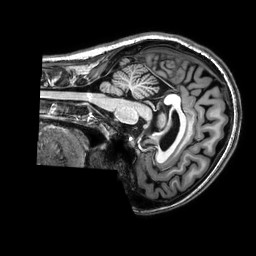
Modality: T1w
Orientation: sagittal
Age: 29
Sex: female
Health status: healthy
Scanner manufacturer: philips
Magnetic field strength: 3 T
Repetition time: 0.009 s
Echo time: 0.003996 s